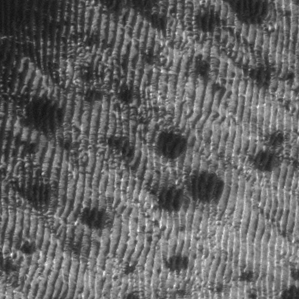
Label: frost